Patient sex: M
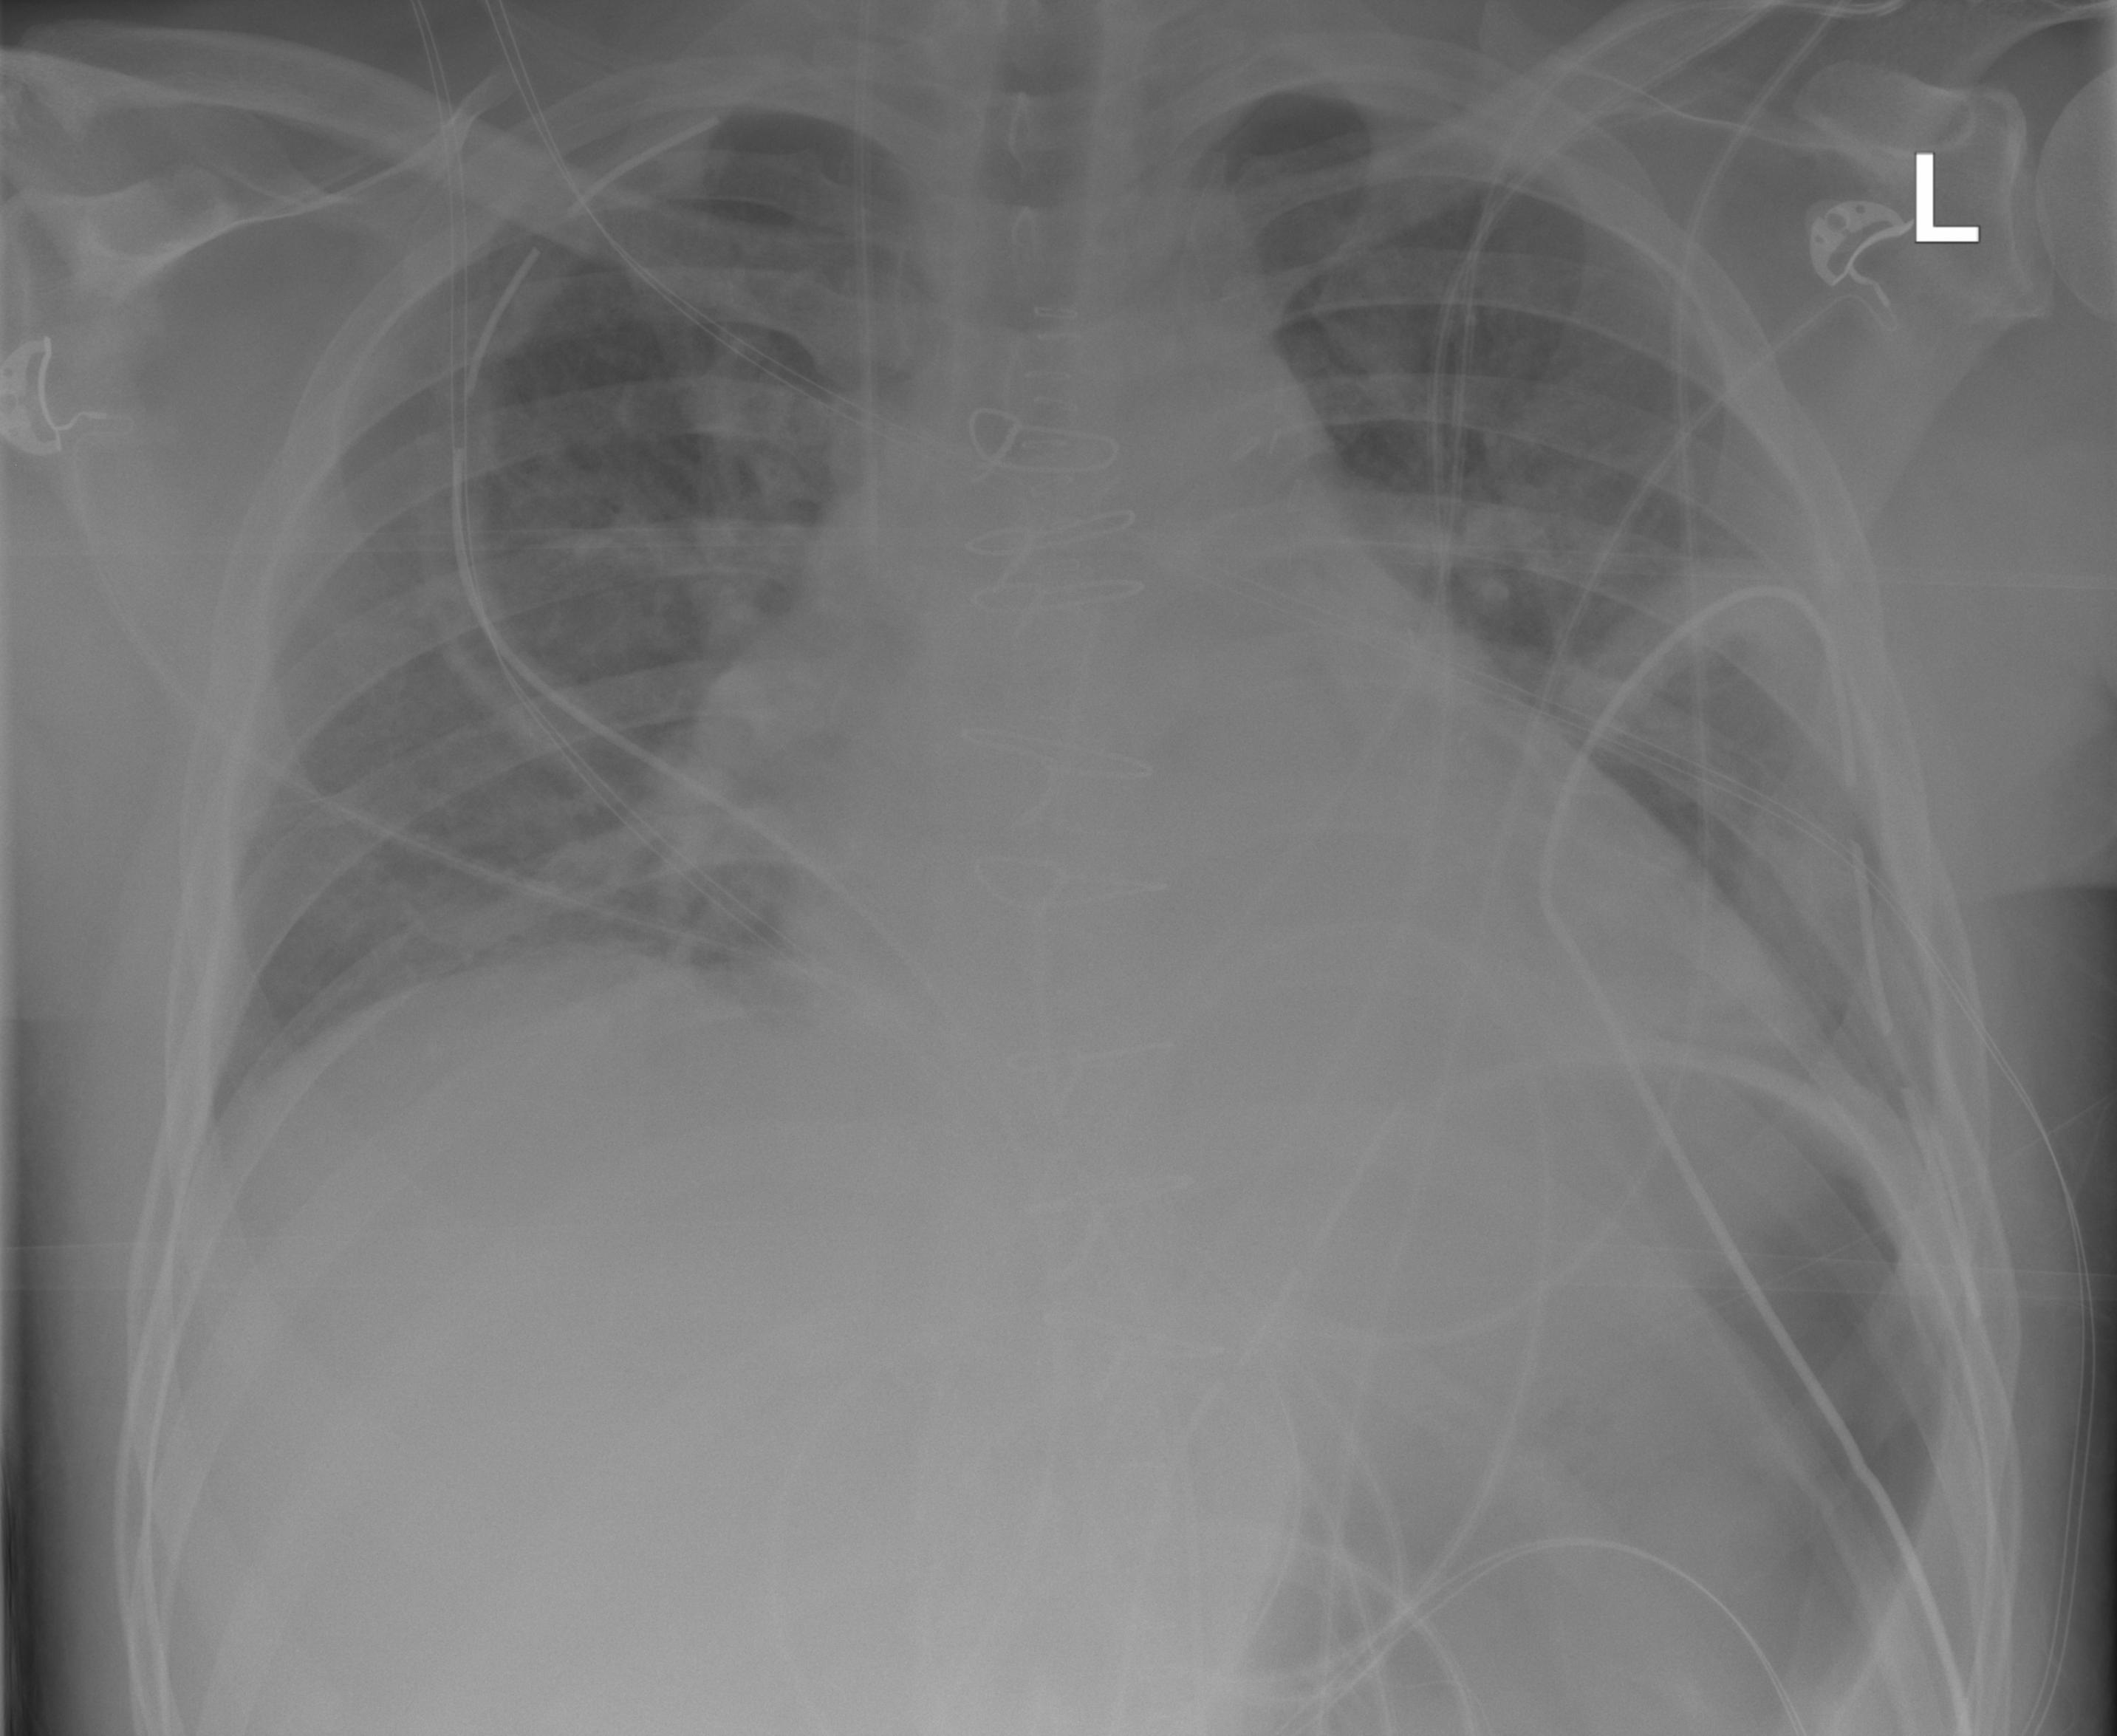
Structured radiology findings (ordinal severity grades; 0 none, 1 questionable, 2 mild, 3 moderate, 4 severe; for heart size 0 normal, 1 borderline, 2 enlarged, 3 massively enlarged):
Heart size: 2
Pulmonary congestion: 2
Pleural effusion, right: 0
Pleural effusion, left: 2
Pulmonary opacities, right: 0
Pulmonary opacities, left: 0
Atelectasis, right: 2
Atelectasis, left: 2